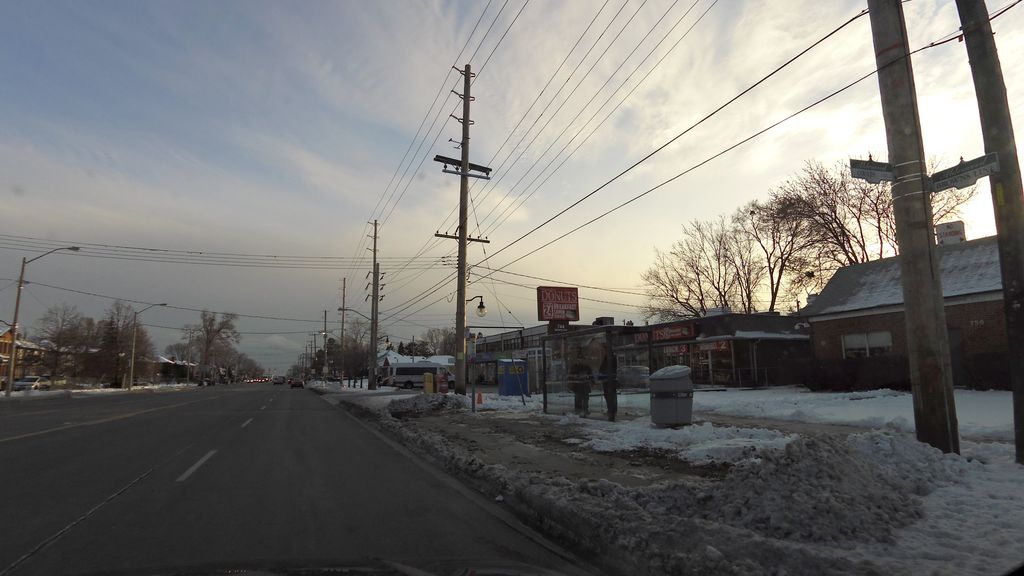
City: toronto